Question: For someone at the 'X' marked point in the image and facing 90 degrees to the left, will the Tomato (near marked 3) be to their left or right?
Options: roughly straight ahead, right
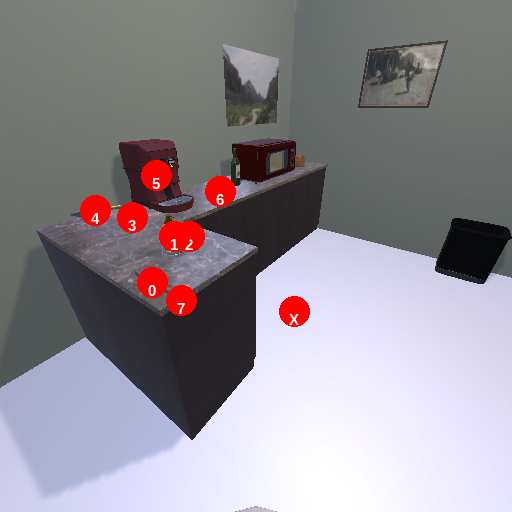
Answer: roughly straight ahead